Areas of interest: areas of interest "Residential"
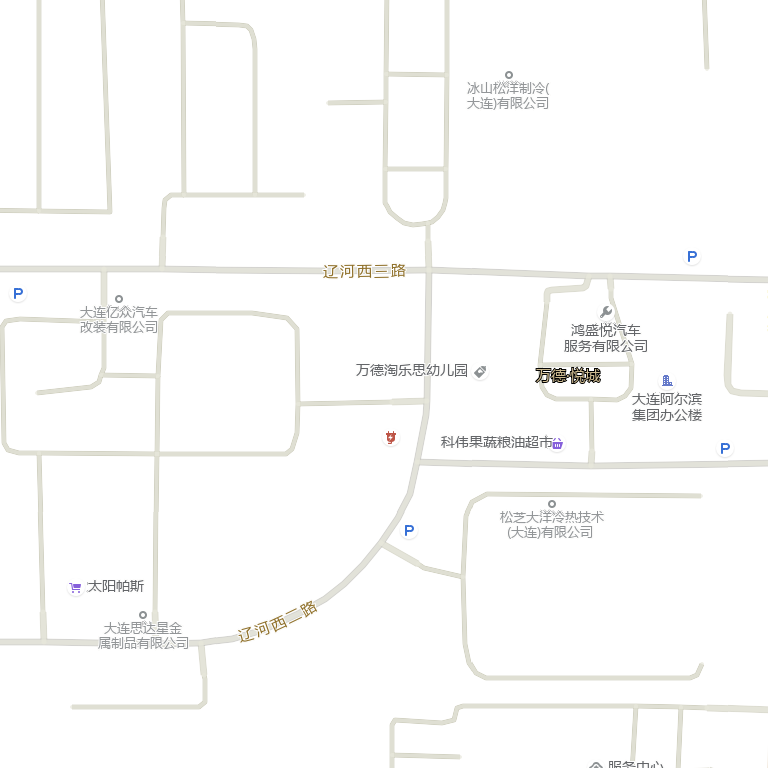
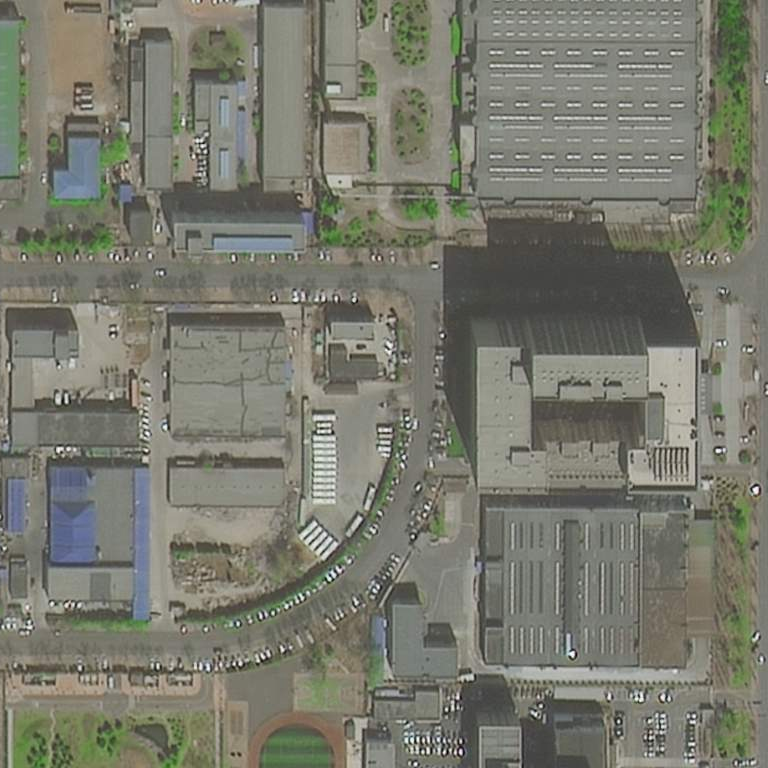